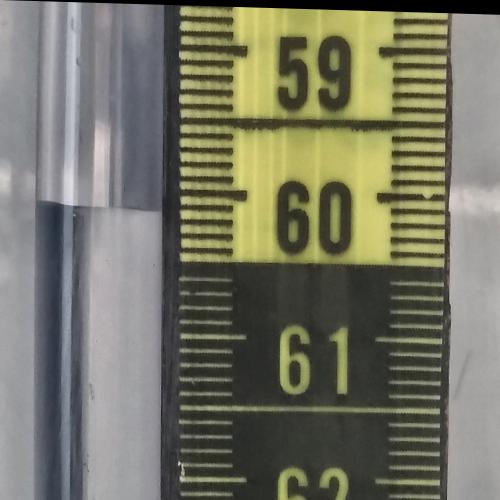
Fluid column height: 60.1 cm